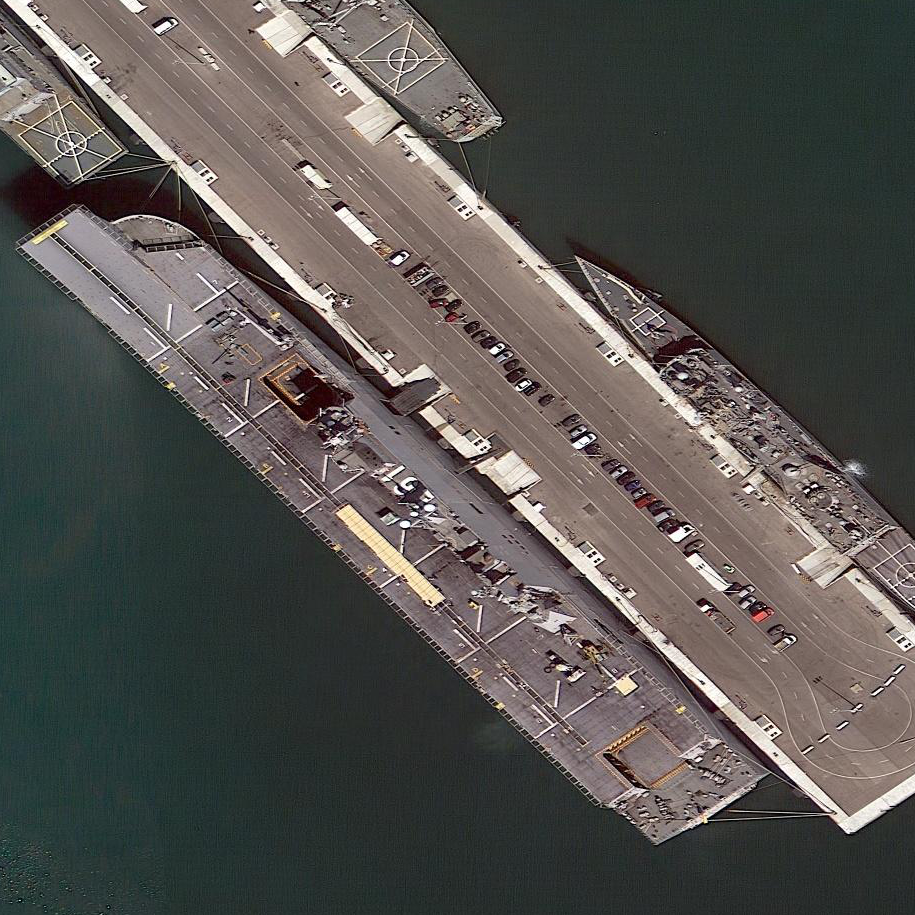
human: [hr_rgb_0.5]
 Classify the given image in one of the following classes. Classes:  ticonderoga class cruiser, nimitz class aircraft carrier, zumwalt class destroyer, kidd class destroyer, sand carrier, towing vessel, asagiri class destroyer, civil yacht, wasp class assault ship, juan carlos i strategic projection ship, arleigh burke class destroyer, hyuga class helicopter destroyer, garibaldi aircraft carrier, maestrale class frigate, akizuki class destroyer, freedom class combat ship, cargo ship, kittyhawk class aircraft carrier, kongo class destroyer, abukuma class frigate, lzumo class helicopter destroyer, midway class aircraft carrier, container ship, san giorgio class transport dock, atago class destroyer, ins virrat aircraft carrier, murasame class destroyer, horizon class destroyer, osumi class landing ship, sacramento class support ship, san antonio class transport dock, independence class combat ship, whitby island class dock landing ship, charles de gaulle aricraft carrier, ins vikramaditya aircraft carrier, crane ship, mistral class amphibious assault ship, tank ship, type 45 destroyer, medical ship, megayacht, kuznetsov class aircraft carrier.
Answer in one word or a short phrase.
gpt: Juan Carlos I Strategic Projection Ship